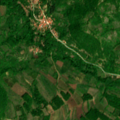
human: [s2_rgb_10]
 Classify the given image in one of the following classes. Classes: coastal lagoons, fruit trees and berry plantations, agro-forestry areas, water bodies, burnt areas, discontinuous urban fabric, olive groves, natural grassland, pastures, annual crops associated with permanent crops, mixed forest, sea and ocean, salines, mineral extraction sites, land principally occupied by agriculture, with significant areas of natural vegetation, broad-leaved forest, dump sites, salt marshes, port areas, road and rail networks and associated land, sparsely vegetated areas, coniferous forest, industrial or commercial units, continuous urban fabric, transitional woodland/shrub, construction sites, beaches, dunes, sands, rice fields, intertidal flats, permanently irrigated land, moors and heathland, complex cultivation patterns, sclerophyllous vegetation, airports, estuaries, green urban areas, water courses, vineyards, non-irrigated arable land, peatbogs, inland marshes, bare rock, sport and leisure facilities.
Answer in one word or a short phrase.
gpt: complex cultivation patterns, land principally occupied by agriculture, with significant areas of natural vegetation, broad-leaved forest, transitional woodland/shrub